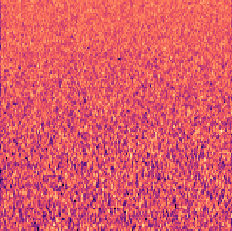
Sound class: Frog